Interaction volume radius: 5 \u00c5
Interaction volume height: 35 \u00c5
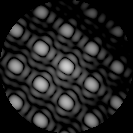
Disorder parameter: 0.01473